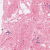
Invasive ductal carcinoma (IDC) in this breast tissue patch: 0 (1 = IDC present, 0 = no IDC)